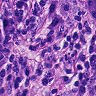
Metastatic tissue present: yes